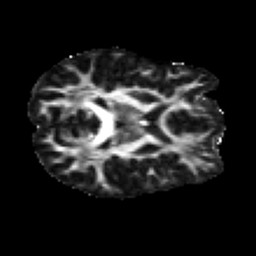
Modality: FA
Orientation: axial
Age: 21
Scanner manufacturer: siemens
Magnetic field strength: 3 T
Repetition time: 2.2 s
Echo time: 0.084 s